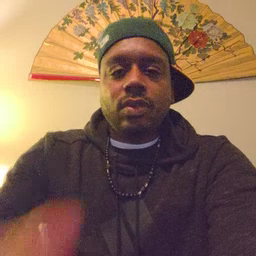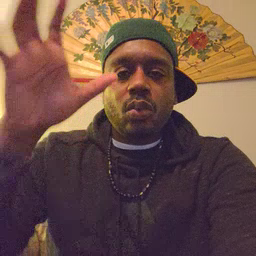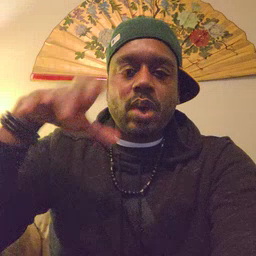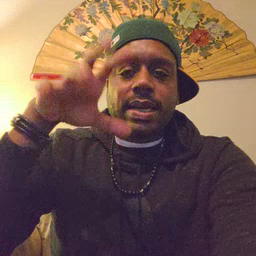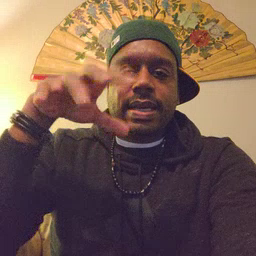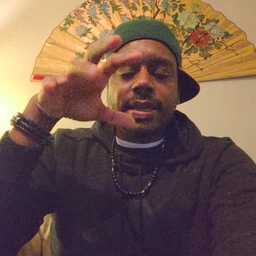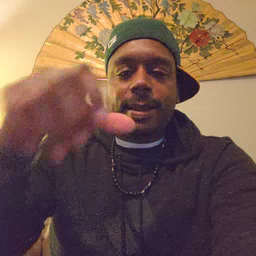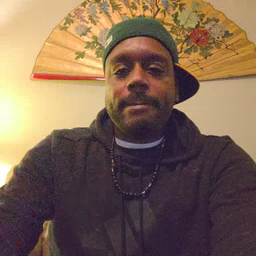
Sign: rain